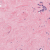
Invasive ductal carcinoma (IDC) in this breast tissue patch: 0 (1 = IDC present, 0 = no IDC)